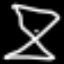
Label: hourglass